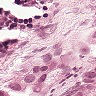
Metastatic tissue present: yes